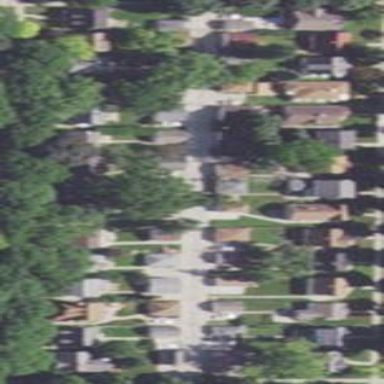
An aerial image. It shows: Sidewalk.